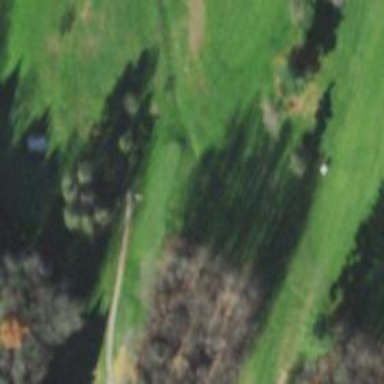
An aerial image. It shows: Golf tee.